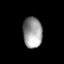
Tissue: lung
Cell type: T cells
Senescence score: 0.189
Nuclear area (px): 580
Mean DAPI intensity: 153.85